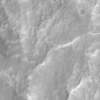
Label: not_dusty